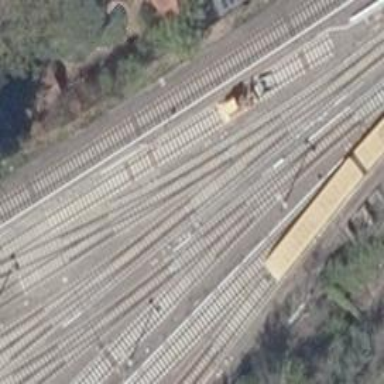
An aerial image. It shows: Railway switch.